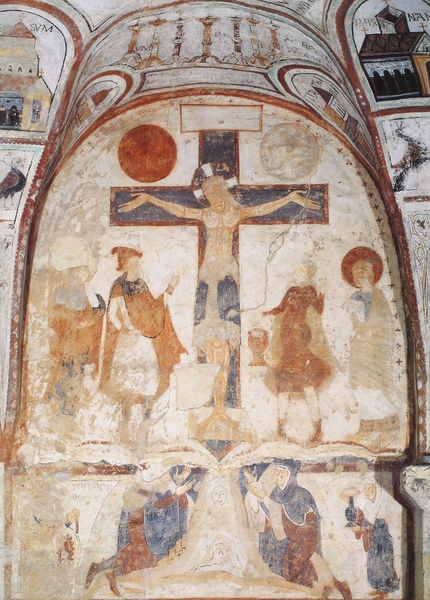
Titel: Pantheon San Isidoro von León
Standort: Léon, S. Isodoro (EU - E)
Schlagwörter: blau, gemälde, weiß, frauen, männer, rot, wand, johannes, stein, tod, trauer, kirche, sonne, kelch, krug, bogen, mauer, wandmalerei, foto, fotografie, nische, mond, gewölbe, kreuz, beten, gebet, rom, photo, heiligenschein, nimbus, christus, grab, jesus, kreuzigung, christlich, elend, fresken, romanik, fresko, jünger, maria, wandbild, anbetung, gekreuzigt, maria magdalena, testament, gral, katakomben, wandbemalung, kreuznimbus, apostel, golgatha, schristus, innenwand, kreuzigun